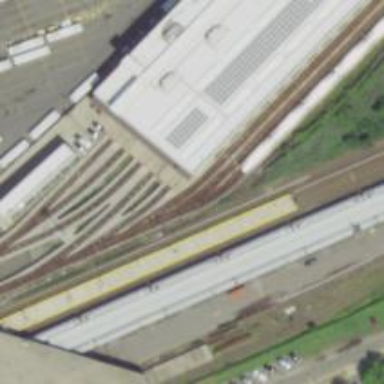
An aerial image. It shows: Electrified rail in service yard.